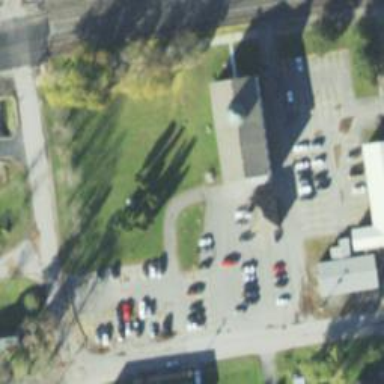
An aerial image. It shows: Government office.